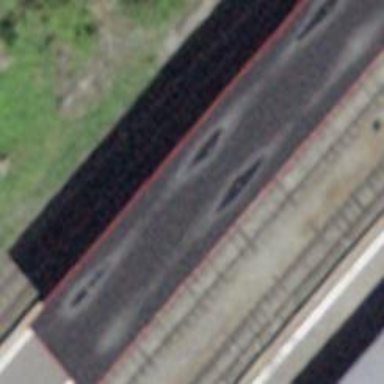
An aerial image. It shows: Railway stop with public transport stop position.